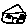
Label: house